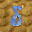
Label: 8